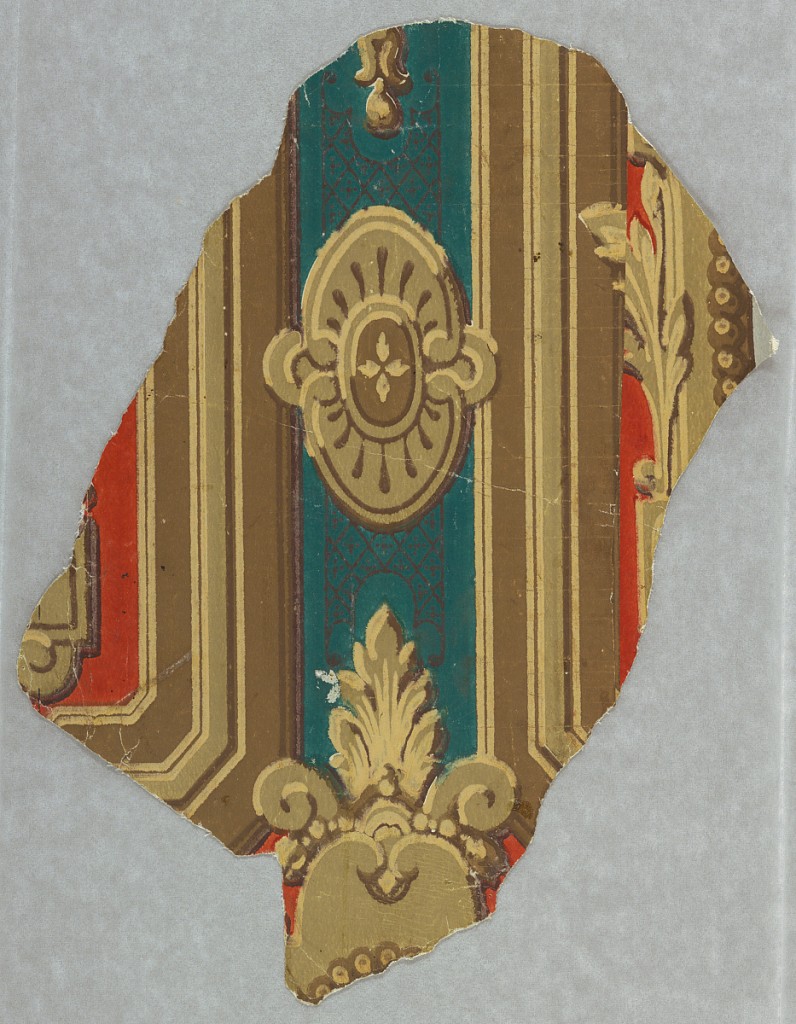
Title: Sidewall
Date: ca. 1870
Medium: Machine-printed
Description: Fragment of papers with badly matched joins, showing an architectural arrangement of panelling with two cartouches.